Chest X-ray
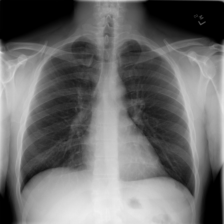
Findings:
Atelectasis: negative
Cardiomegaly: negative
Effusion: negative
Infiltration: negative
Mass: negative
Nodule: negative
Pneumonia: negative
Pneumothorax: negative
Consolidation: negative
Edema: negative
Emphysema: negative
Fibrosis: negative
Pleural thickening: negative
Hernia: negative